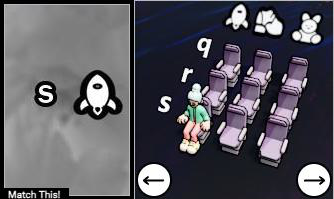
Task: seats
Answer: yes